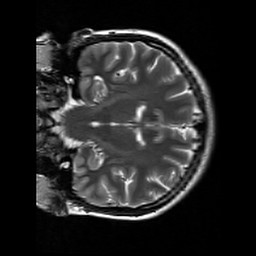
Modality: T2w
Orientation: coronal
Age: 23
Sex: female
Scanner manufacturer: siemens
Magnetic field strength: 3 T
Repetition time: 7 s
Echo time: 0.09 s